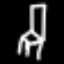
Label: chair